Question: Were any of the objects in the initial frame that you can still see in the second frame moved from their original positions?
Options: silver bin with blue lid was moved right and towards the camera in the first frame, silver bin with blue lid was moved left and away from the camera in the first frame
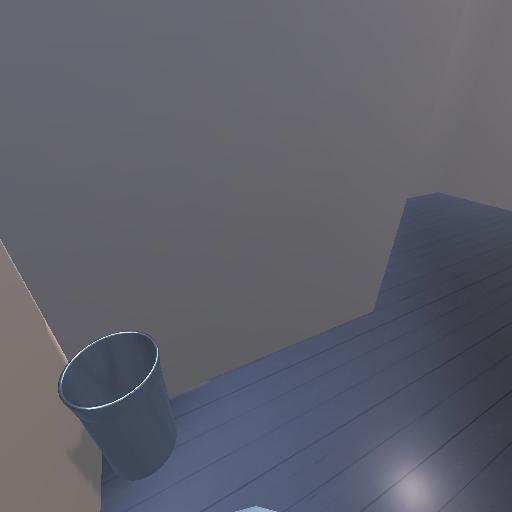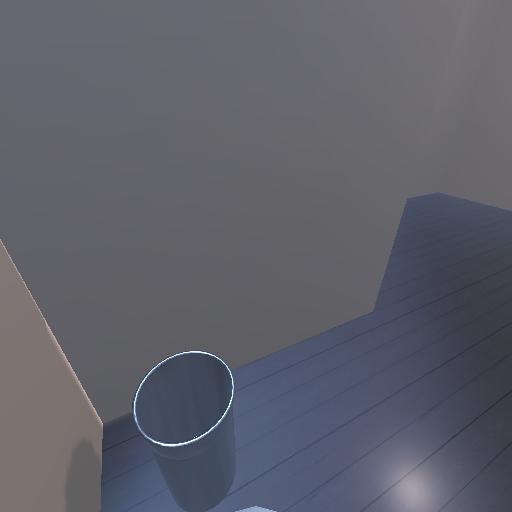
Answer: silver bin with blue lid was moved right and towards the camera in the first frame